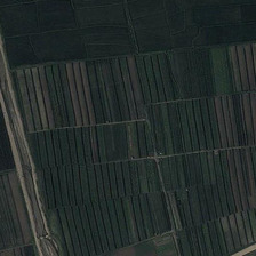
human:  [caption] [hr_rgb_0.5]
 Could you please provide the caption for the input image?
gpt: In the green paddy fields on both sides of the river.

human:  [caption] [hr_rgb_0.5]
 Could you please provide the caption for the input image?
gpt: In the green paddy field on both sides of the river.

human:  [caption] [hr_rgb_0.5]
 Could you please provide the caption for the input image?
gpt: The lines cross each other.

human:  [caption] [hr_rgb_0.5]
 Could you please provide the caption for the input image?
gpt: In the green paddy field on both sides of the river.

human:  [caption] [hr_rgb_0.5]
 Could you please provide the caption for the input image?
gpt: In the green paddy field on both sides of the river.